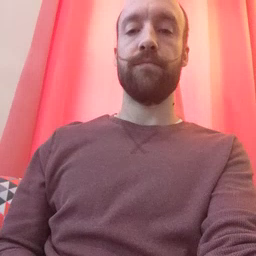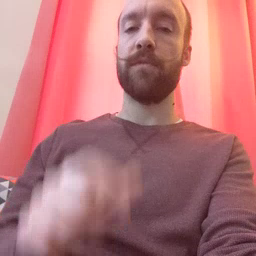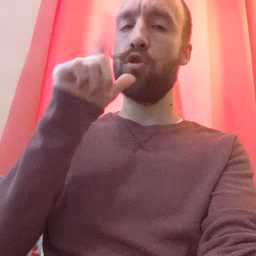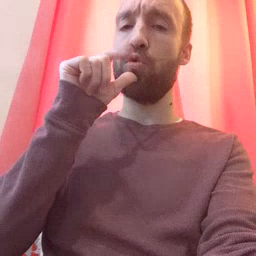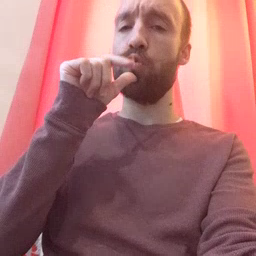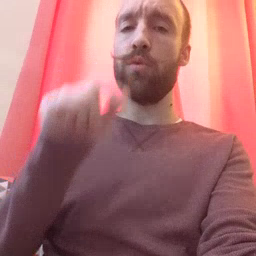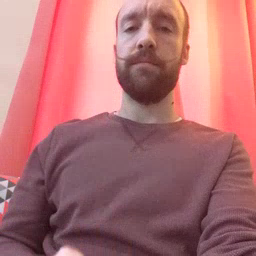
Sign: who